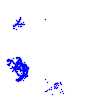
Particle: kaon